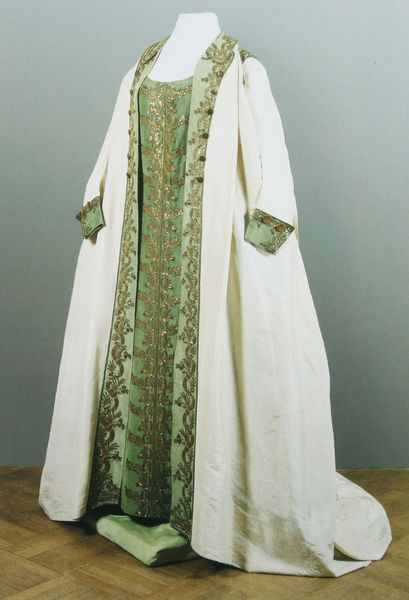
Titel: Uniformkleid von Katharina II.
Standort: St. Petersburg
Institution: Schloss Pawlowsk
Schlagwörter: blätter, kopf, umhang, weiß, grün, ausschnitt, braun, frau, hell, holz, kleid, blüten, dame, schal, mode, muster, ornament, wand, falten, kleidung, kragen, lang, leinen, sockel, ärmel, bestickt, figur, gewand, gold, kostüm, mantel, stickerei, stoff, saum, girlande, borte, edelsteine, schultern, seide, ranken, schleppe, japan, sommer, parkett, creme, dunkelgrün, hellgrün, bordüre, braut, falte, weiblich, büste, glanz, dekor, floral, verzierung, morgenmantel, robe, glänzend, faden, rüschen, knöpfe, foto, fotografie, symmetrisch, gala, manschette, manschetten, brokat, bekleidung, puppe, bast, photo, verziert, talar, aufschläge, mittelalter, messgewand, priester, kleiderständer, ständer, hochzeit, herrscherin, königin, stickereien, zierde, golden, kirchlich, lindgrün, gewebe, bordüren, textil, stulpen, baumwolle, bauschig, taft, kopflos, kaiserin, ornat, russisch, bodenlang, geschmückt, prachtvoll, handgelenk, klied, brautkleid, eingefasst, florale muster, modefoto, schaufensterpuppe, langärmlig, kyoto, kleiderpuppe, lind, goldstickerei, schneiderpuppe, fotog, goldfaden, pistazie, ziererei, königign, kyotot, priesterkleid, staatskleidung, ärmelaufschleg, florat, messkleid, schmuckborte